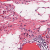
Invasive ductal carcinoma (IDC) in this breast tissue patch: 0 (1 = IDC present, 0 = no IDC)